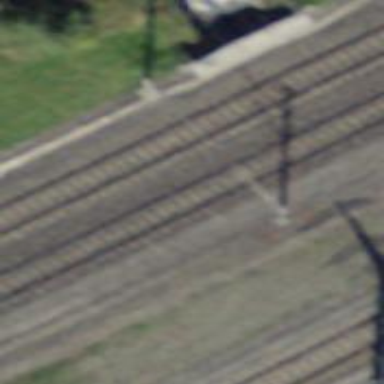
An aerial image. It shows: Railway track with contact lines for electrification.